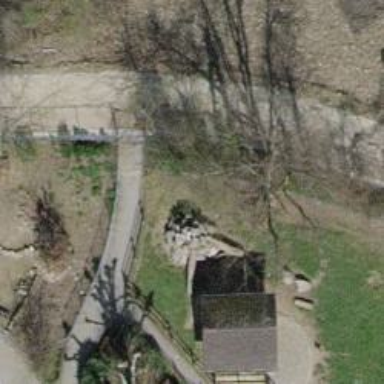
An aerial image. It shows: Entrance with barrier.